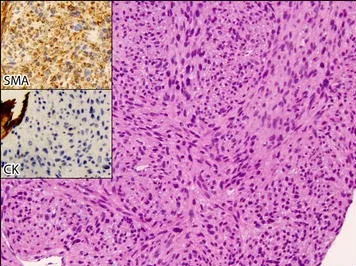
Histologic features of the core-needle biopsy. The lesion was constituted of malignant smooth muscle fascicles, as demonstrated by the immunohistochemistry for smooth muscle actin (SMA) and pool cytokeratin (CK, which is shown to have a positive control on the normal lung parenchyma left).
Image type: pathology (immunostaining)